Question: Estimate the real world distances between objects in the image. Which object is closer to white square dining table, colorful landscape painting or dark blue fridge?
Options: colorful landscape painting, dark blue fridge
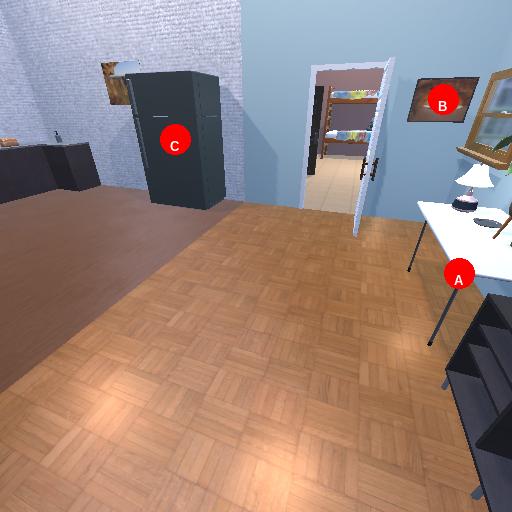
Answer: colorful landscape painting